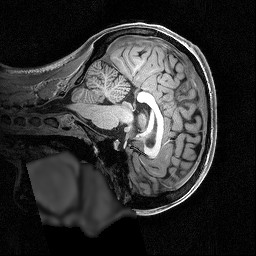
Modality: T1w
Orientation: sagittal
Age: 24
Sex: female
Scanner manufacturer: siemens
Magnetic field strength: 3 T
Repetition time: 2.5 s
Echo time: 0.0029 s